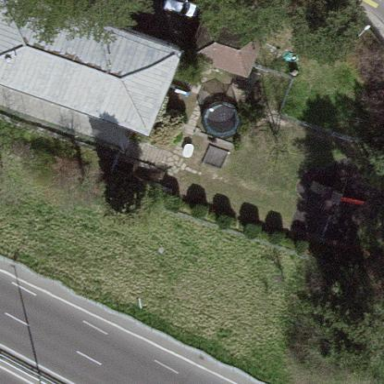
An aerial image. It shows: Garden enclosed by fence.